Interaction volume radius: 5 \u00c5
Interaction volume height: 10 \u00c5
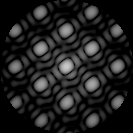
Disorder parameter: 0.01792